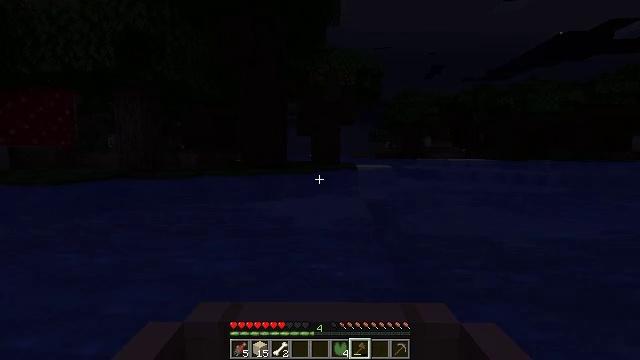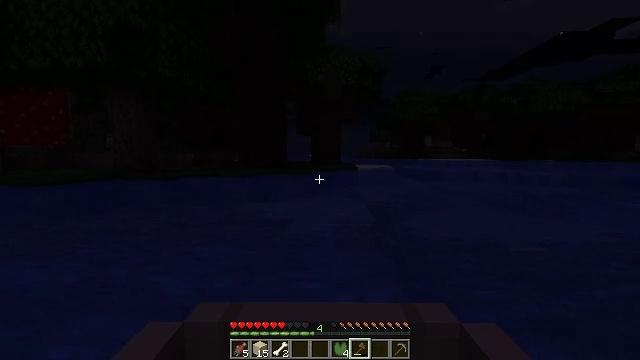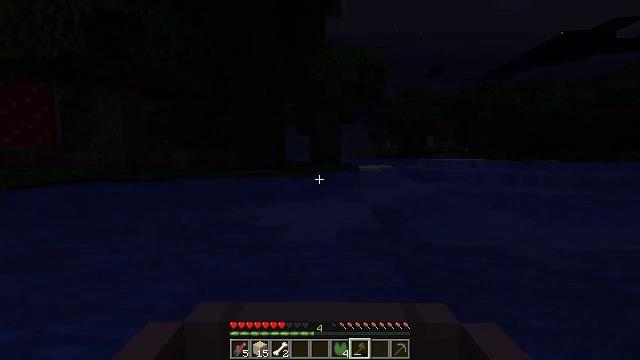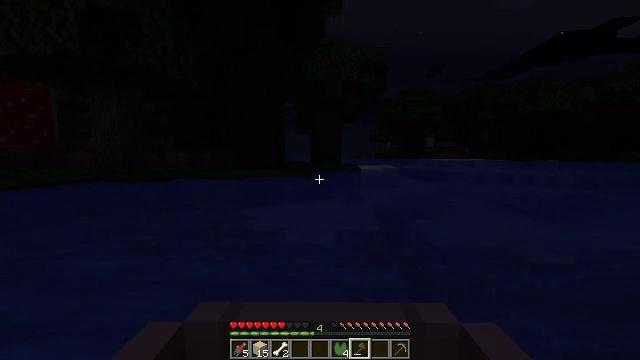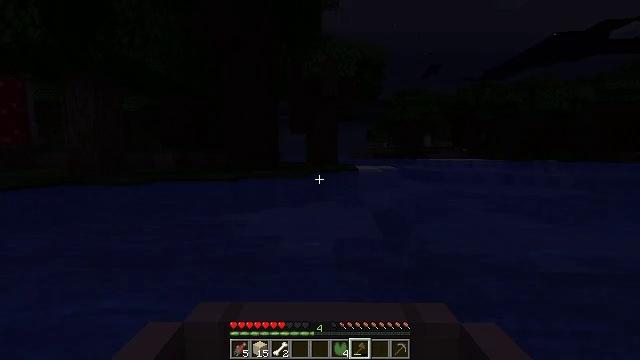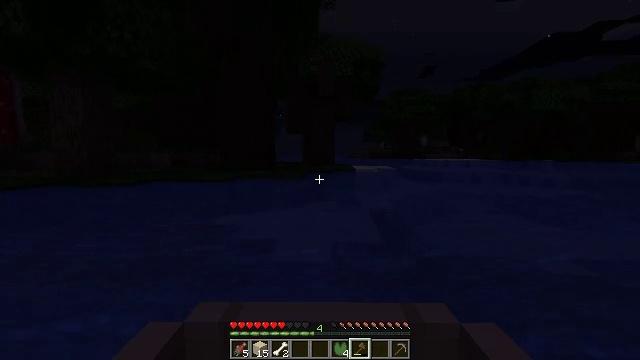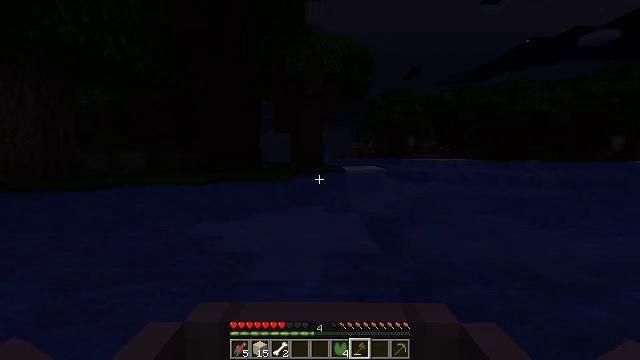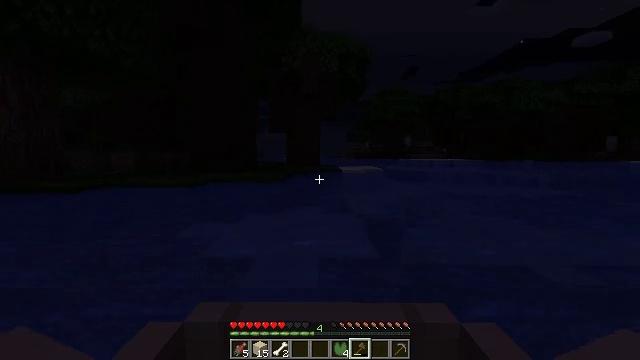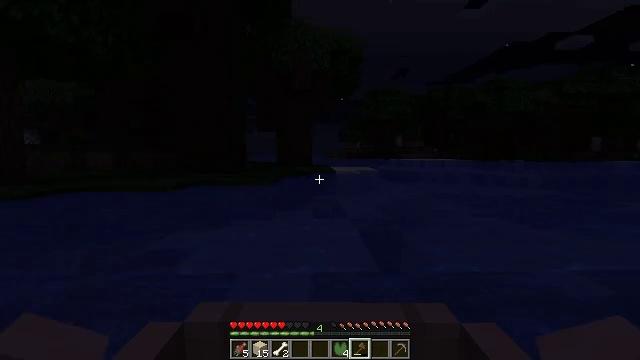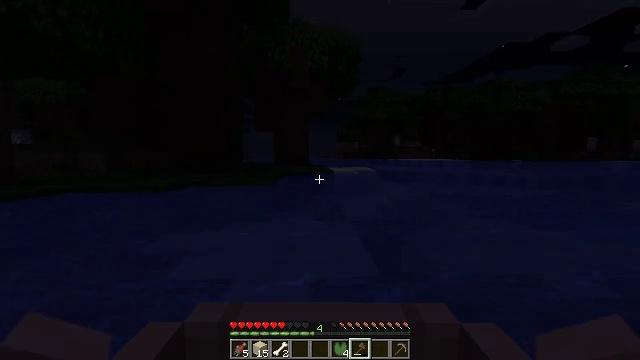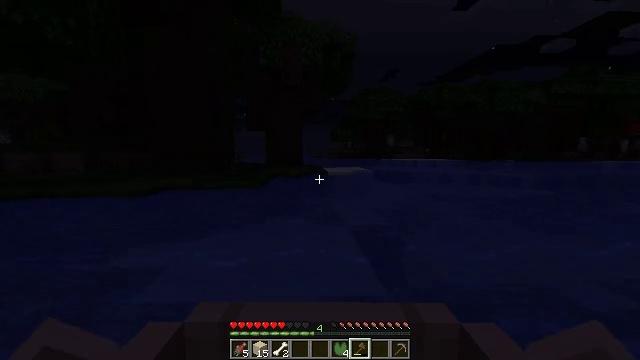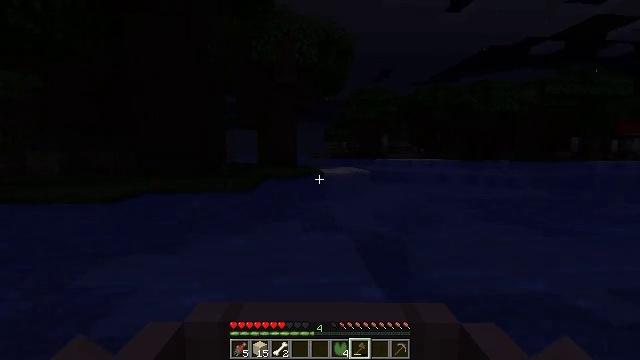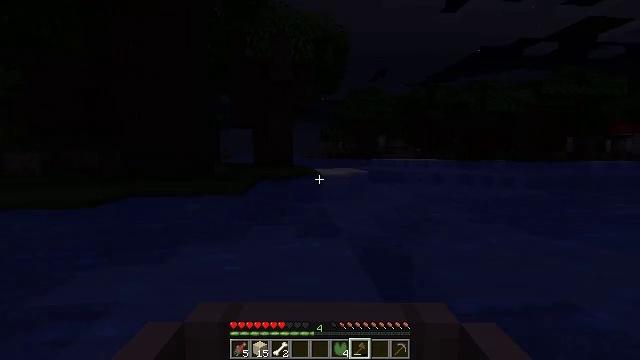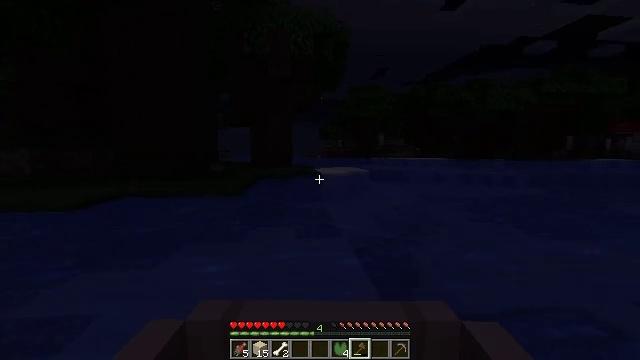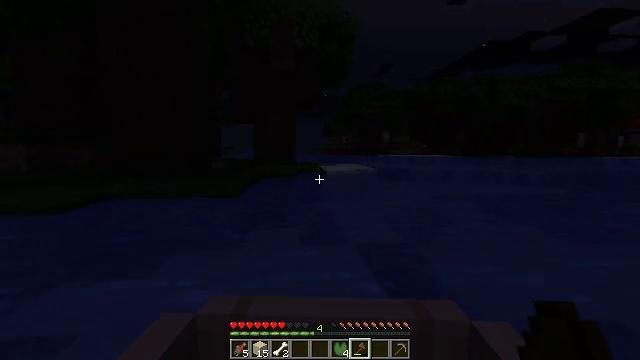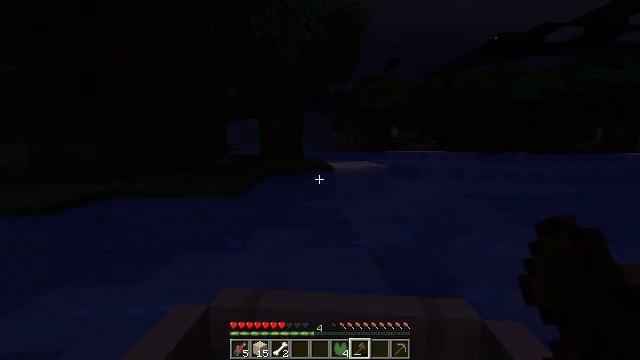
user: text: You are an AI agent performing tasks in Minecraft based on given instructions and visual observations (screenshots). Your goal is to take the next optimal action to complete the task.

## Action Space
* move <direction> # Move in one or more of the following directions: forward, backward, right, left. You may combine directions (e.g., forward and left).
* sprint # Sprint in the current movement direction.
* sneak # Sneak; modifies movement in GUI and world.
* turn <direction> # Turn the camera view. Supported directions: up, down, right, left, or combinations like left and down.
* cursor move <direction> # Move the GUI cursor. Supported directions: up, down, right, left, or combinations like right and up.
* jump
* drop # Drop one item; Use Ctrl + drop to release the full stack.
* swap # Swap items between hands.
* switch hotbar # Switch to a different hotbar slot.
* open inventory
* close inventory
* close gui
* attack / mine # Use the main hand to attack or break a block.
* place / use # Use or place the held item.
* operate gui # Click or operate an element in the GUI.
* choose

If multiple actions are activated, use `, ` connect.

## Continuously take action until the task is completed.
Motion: motion action
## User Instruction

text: Collect dark oak log for building.
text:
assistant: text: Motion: move forward
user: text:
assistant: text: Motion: move forward
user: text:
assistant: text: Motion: move forward and move right
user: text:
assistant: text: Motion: move forward and move right
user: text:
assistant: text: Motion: move forward
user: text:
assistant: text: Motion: move forward
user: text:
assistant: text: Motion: move forward
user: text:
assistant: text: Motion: move forward
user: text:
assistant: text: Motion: move forward
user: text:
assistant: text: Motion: move forward
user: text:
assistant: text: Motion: move forward
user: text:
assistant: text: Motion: no_op
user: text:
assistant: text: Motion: no_op
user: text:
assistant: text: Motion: turn left
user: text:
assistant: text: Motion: move forward and move left, turn left
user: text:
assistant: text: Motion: move forward and move left, turn left
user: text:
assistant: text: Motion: move forward and move left
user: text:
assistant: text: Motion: move forward and move left
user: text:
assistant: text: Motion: move forward
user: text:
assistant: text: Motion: no_op
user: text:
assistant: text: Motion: no_op
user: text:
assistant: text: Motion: no_op
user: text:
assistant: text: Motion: no_op
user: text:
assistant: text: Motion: no_op
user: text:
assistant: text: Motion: no_op
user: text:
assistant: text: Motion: no_op
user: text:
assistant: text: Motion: no_op
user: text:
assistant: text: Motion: no_op
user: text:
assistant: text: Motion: no_op
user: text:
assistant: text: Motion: no_op